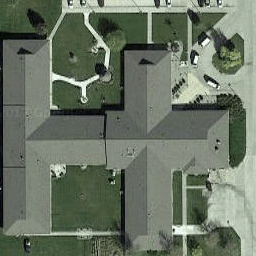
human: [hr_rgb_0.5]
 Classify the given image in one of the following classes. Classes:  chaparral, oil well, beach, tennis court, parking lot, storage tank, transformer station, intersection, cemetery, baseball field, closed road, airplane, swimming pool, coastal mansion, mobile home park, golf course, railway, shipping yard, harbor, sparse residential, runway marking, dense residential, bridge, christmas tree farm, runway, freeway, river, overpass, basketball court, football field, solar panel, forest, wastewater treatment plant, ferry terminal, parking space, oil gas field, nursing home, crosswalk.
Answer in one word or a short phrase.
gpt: nursing home